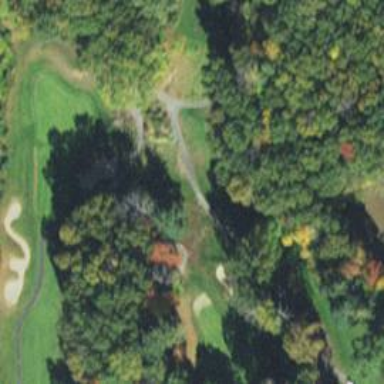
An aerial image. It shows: Service road designated as golf cart path.